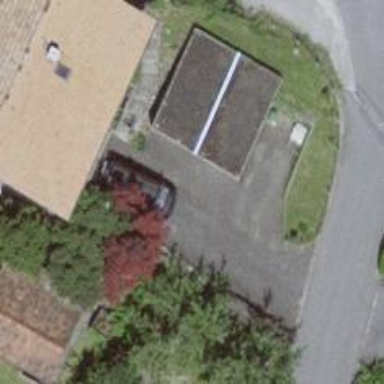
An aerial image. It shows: Garage building.